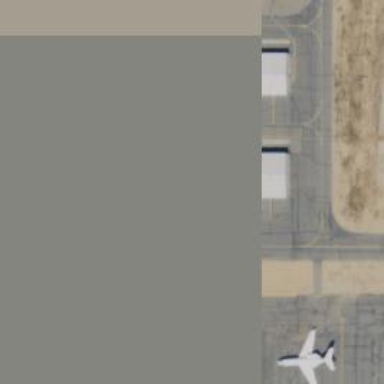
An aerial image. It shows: Image of taxiway at airport.